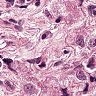
Metastatic tissue present: yes